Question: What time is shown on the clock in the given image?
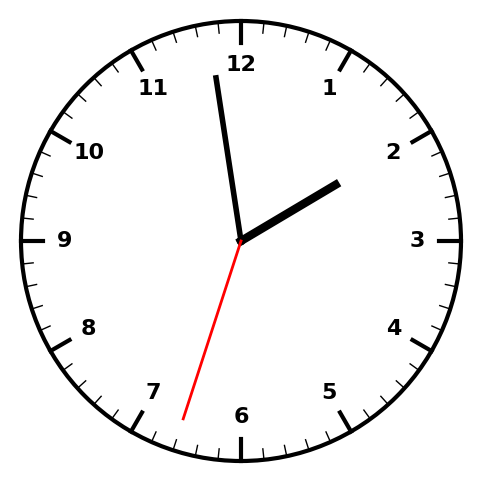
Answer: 01:58:33